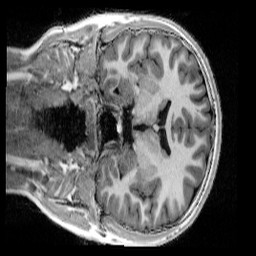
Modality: UNIT1_denoised
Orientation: coronal
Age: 12
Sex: male
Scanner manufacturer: siemens
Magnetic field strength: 3 T
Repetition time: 4 s
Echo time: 0.00303 s